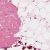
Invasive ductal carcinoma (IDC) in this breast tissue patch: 0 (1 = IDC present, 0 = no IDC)